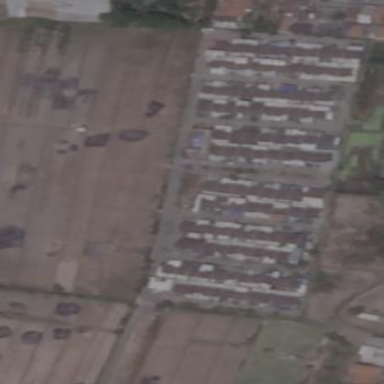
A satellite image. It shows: Residential area.